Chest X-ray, PA view. Patient: 58 years old, sex M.
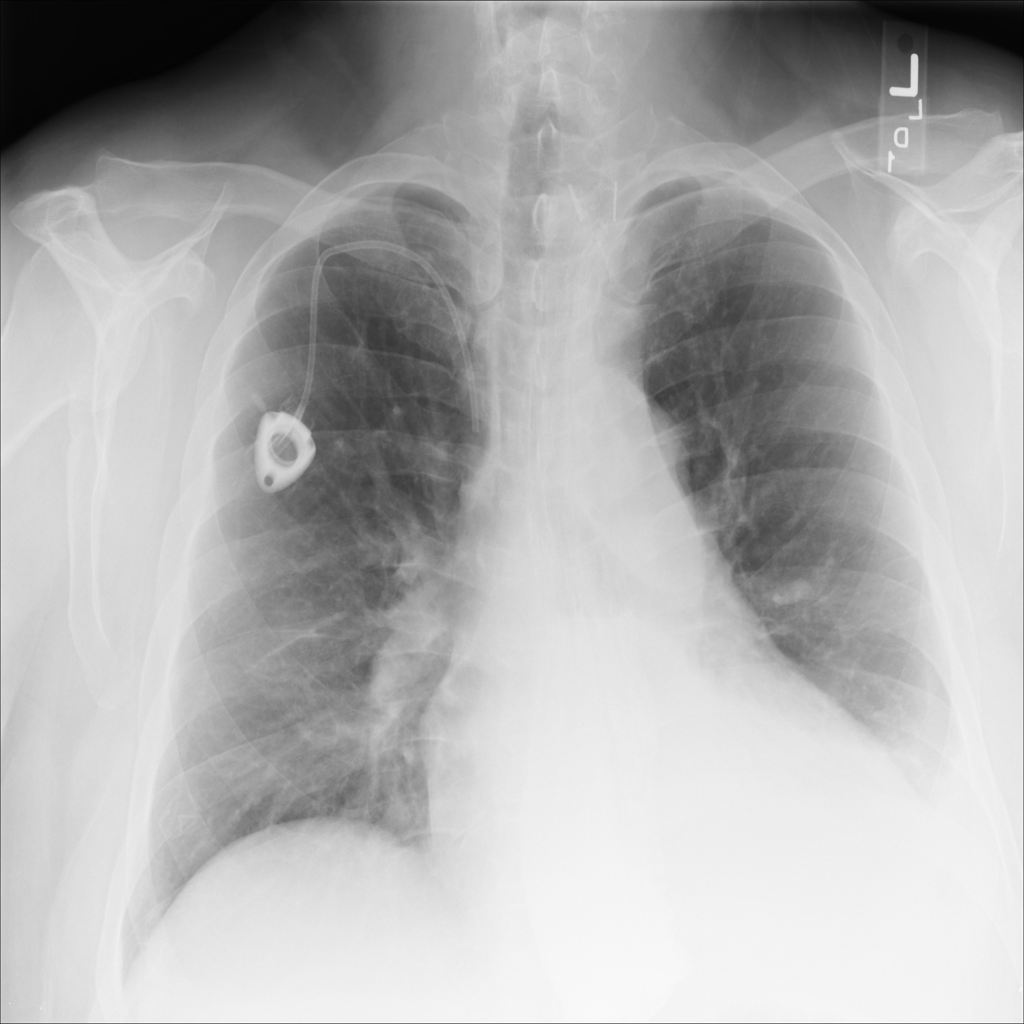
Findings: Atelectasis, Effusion